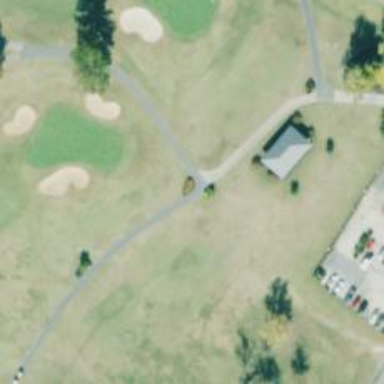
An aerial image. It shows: Path used for both walking and golf.